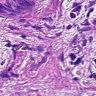
Metastatic tissue present: yes